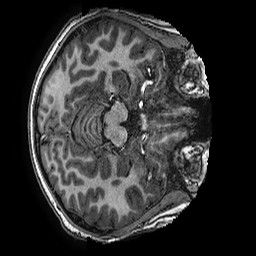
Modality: T1w
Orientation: axial
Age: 15
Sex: male
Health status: ill
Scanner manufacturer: ge
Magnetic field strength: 3 T
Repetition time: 0.00766 s
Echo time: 0.003476 s